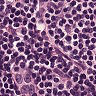
Metastatic tissue present: no